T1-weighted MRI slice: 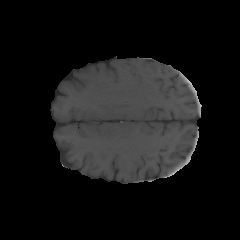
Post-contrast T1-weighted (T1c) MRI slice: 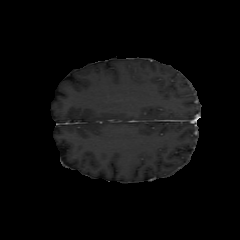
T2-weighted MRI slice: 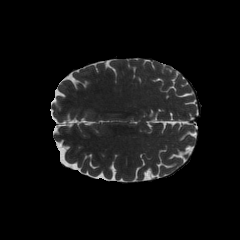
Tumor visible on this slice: no